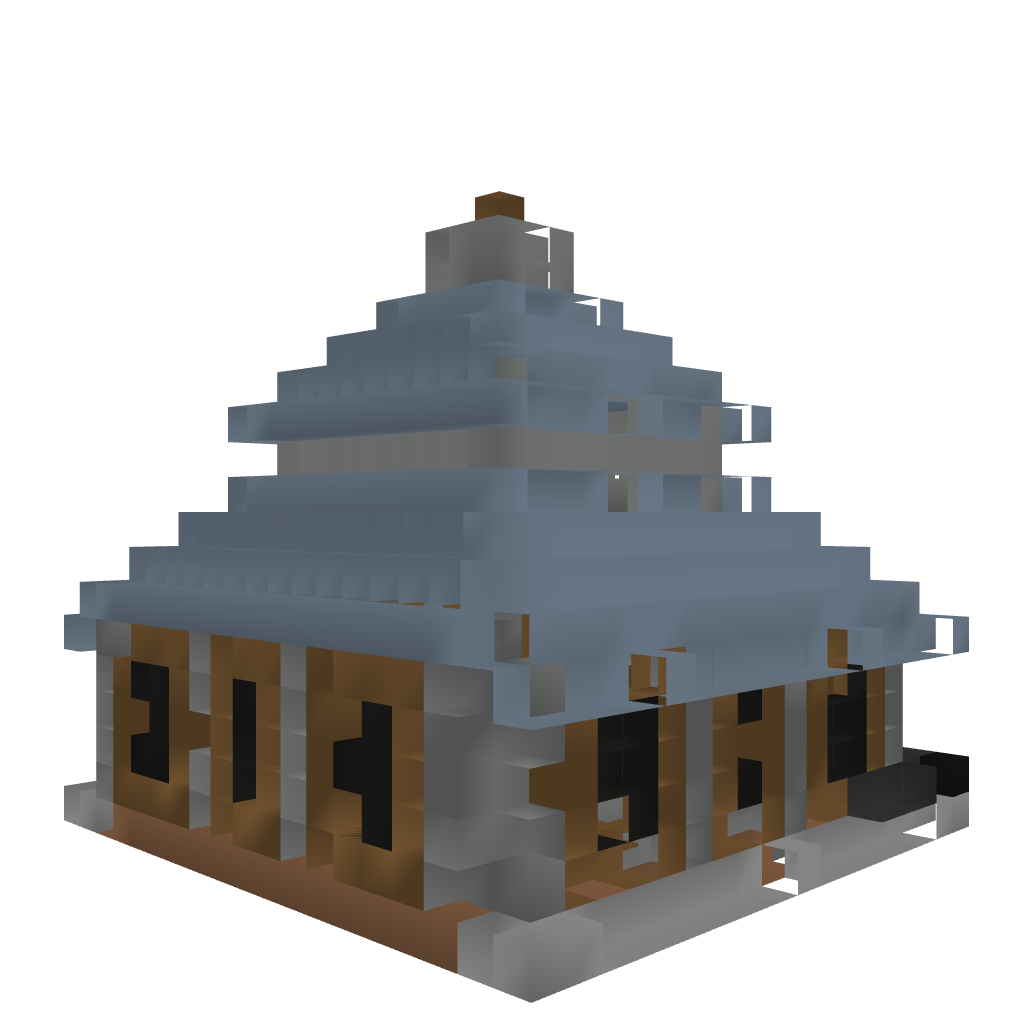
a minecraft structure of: Medieval Style House III